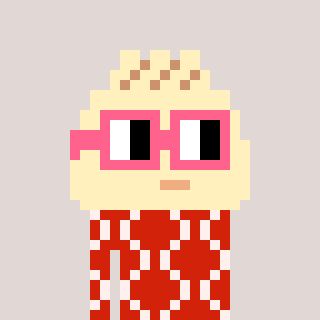
a pixel art character with square pink glasses, a porkbao-shaped head and a red-colored body on a warm background